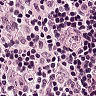
Metastatic tissue present: no